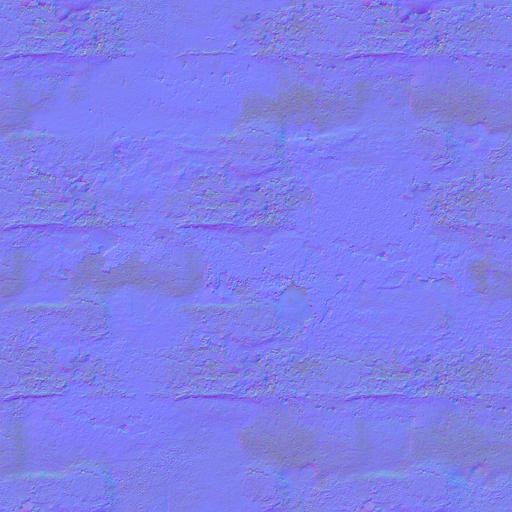
damaged paint painted plaster yellow